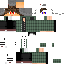
A male human skin with medium skin, wearing brown long hair dressed in a blue hoodie and black pants, featuring a closed mouth.